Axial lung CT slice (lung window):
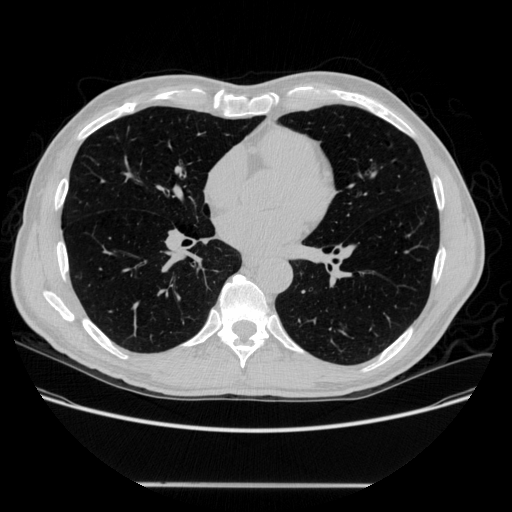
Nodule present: no